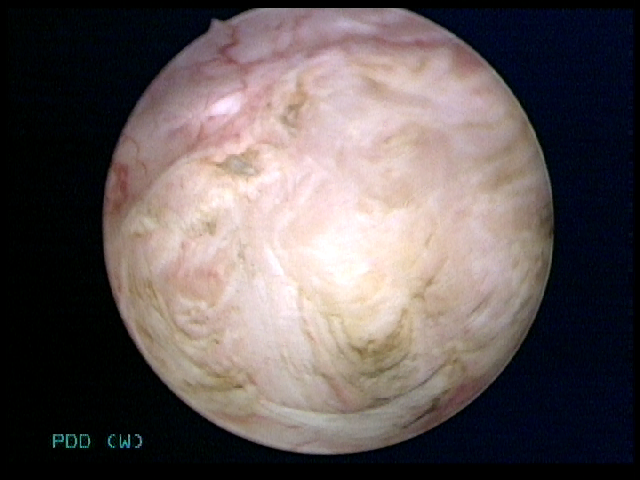
Modality: WLC
Class: Anatomical landmarks
Subclass: ResectionBed
Lesion: L1
Morphology: Papillary
Bladder cancer association: No